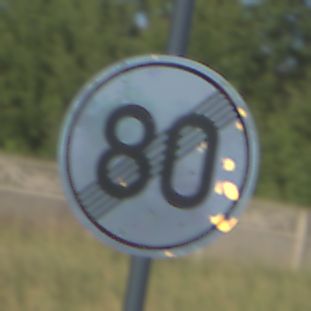
Verkehrszeichen: EndeGeschwindigkeit80
Umgebung: Outdoor, Nature
Tageszeit: MorningAfternoon
Wetter: Clear
Licht: Natural
Jahreszeit: NotSpecified
Kontrast: HighContrast